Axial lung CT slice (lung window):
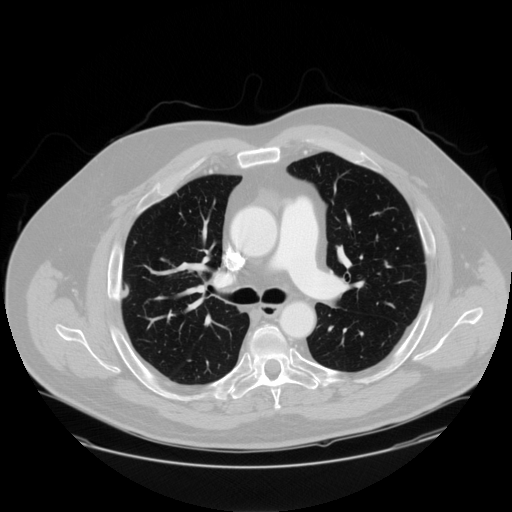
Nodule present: no